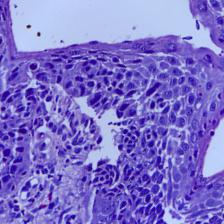
Diagnosis: OSCC